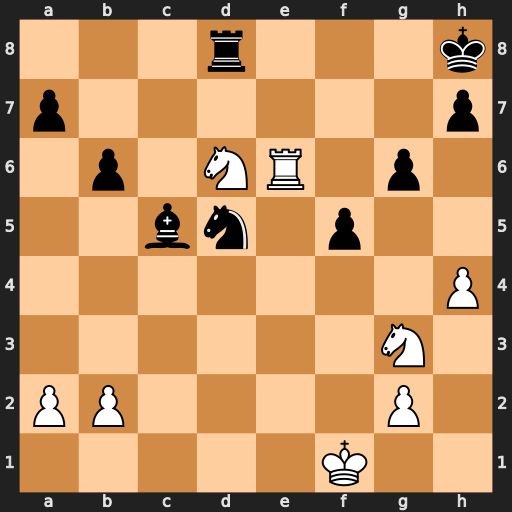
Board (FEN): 3r3k/p6p/1p1NR1p1/2bn1p2/7P/6N1/PP4P1/5K2
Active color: w
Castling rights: -
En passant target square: -
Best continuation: Nf7+ Kg8 Nxd8